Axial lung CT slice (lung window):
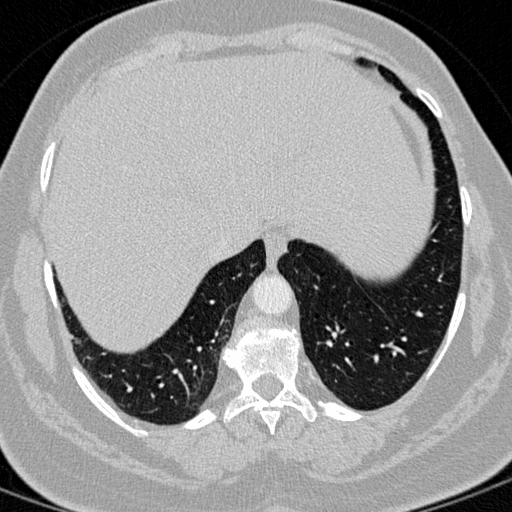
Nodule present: no